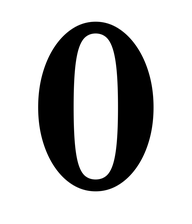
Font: LibreCaslonText_SemiBold